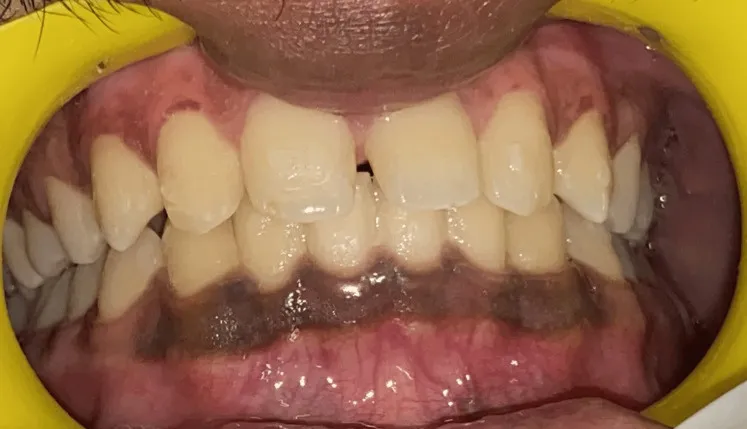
Hyperpigmented gingiva in the mandibular arch.
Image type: medical_photograph (oral_photograph)